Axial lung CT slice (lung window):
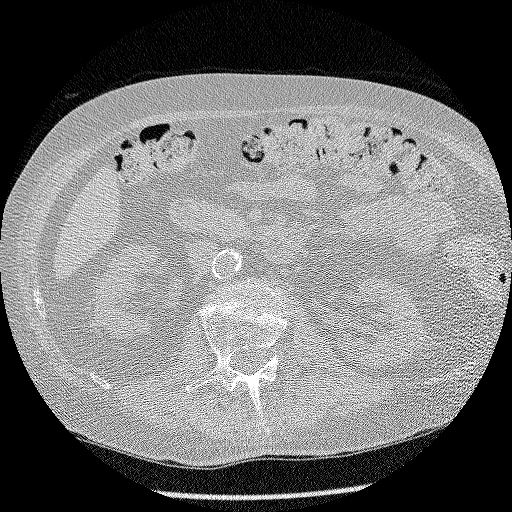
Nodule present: no